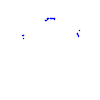
Particle: proton